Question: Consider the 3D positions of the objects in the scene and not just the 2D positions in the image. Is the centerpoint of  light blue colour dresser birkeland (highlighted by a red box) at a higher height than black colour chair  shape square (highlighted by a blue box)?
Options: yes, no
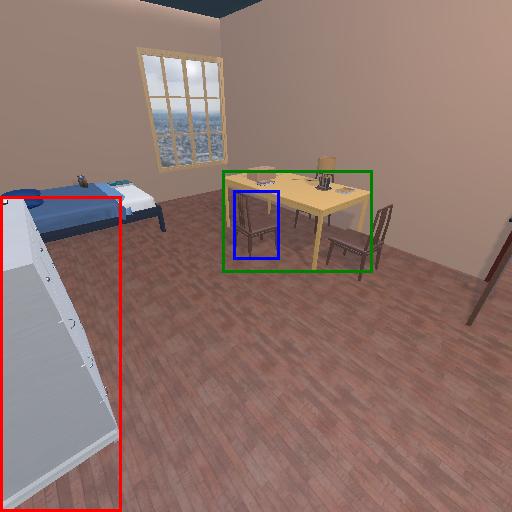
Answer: yes